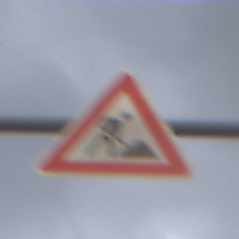
Verkehrszeichen: Arbeitsstelle
Umgebung: Outdoor, Urban
Tageszeit: MorningAfternoon
Wetter: Overcast
Licht: Natural
Jahreszeit: NotSpecified
Kontrast: LowContrast